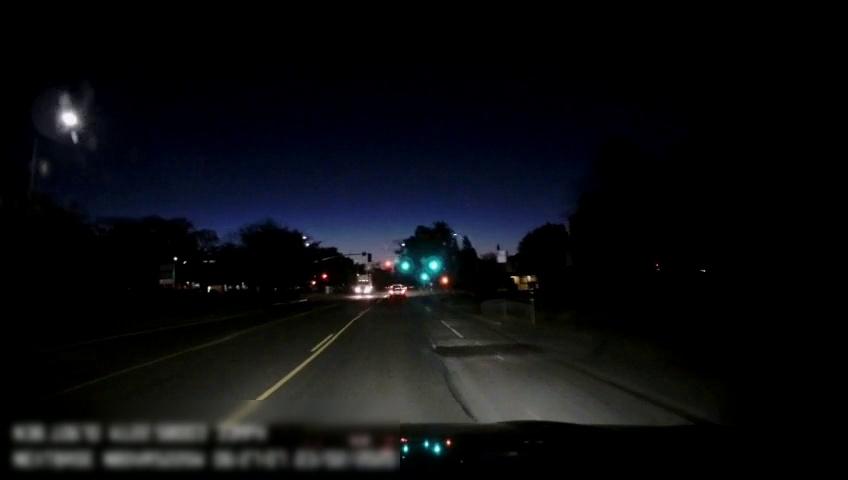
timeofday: Night
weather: Cloudy
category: Drivable Space
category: Vehicles | Truck
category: Vehicles | Car
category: Lanes | Current Lane
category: Lanes | Opposite Lane
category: Lanes | Current Lane